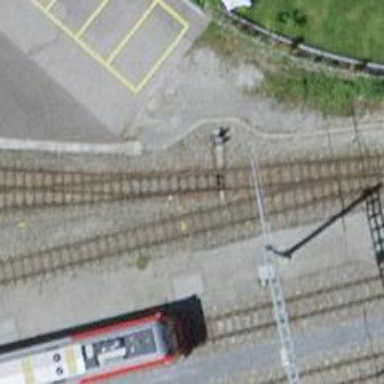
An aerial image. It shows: Narrow-gauge railway yard with one track. The yard is electrified with contact line.